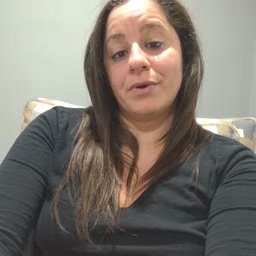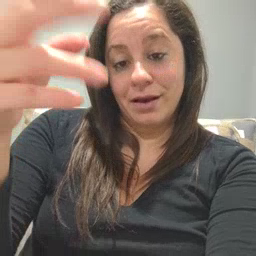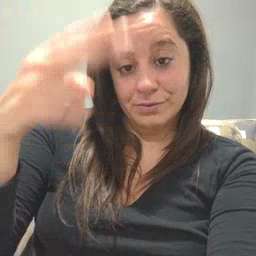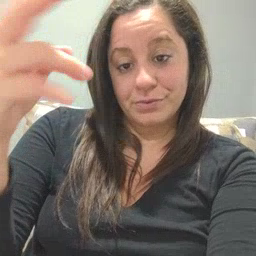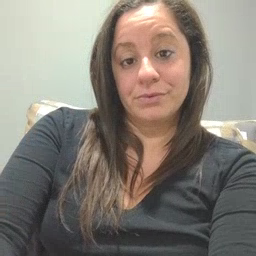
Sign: high